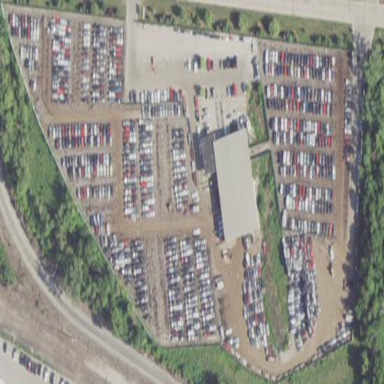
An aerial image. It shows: Scrap yard situated in industrial area.